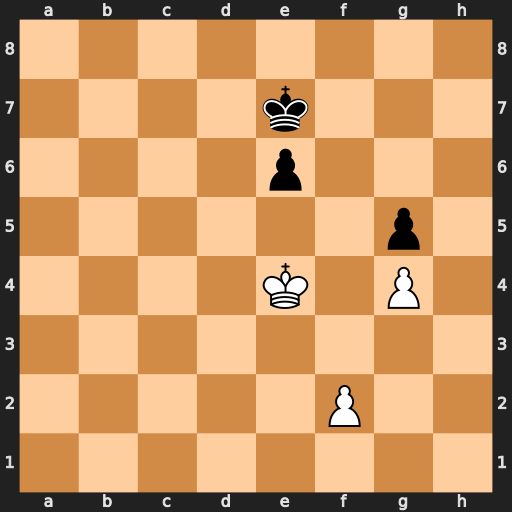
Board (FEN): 8/4k3/4p3/6p1/4K1P1/8/5P2/8
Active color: w
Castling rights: -
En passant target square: -
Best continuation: Ke5 Kf7 Kd6